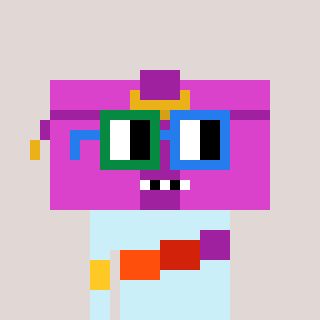
a pixel art character with square green and blue glasses, a clutch-shaped head and a cold-colored body on a warm background